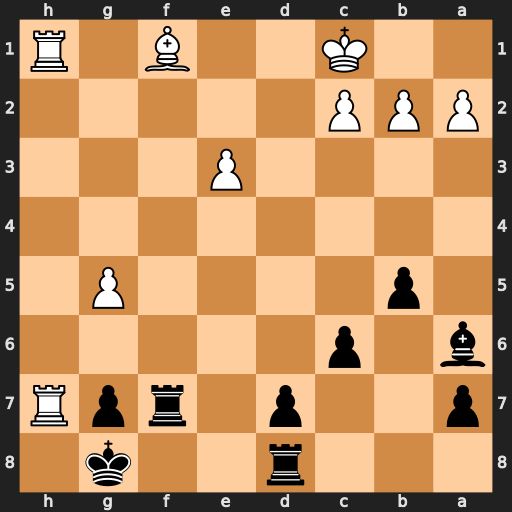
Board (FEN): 3r2k1/p2p1rpR/b1p5/1p4P1/8/4P3/PPP5/2K2B1R
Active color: b
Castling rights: -
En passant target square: -
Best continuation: Rxf1+ Rxf1 Kxh7